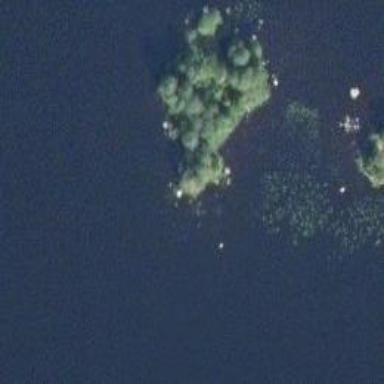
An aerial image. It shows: Islet.